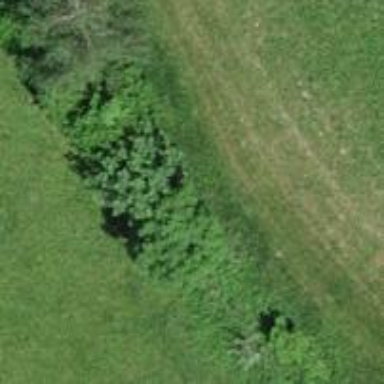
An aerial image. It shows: Hedge acting as barrier.